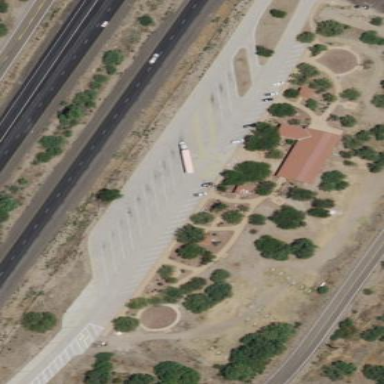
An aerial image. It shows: Rest area on the road.